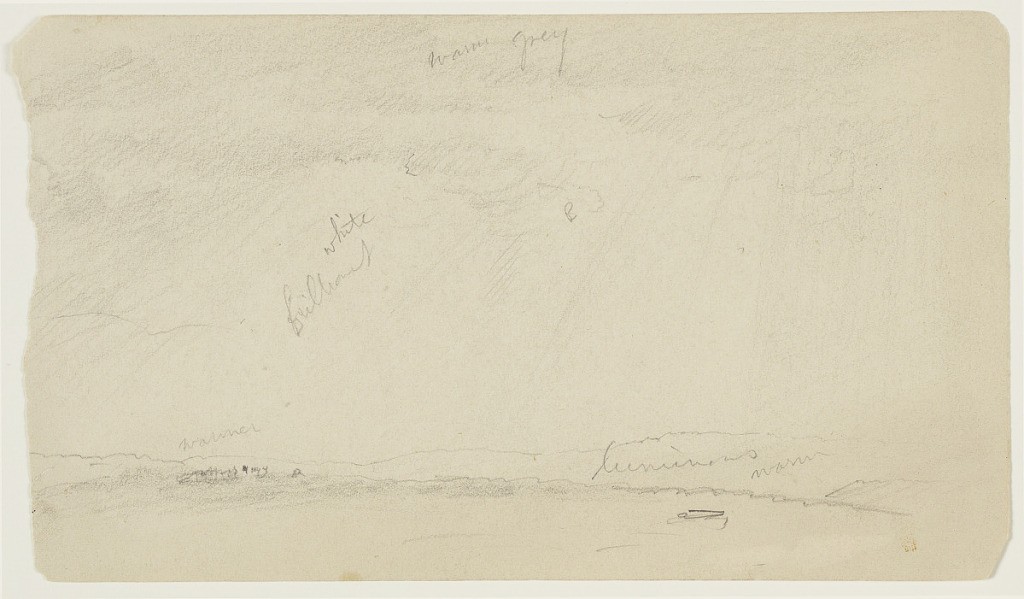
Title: Sunbeams above the Catskills, Hudson, New York, Part Two
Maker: Frederic Edwin Church, American, 1826–1900
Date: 1882
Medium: Graphite on tan wove paper
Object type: Drawing
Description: Landscape and atmosphere sketch showing a view of sunbeams cascading through clouds and onto the rolling landscape of Catskill, New York. Below, gently undulating, wooded foothills stretch across the middle distance, while an outline of a portion of the Catskill Escarpment is visible in background at center left. Above, a loosely-rendered cloud bank begins to break apart, allowing sun rays to emanate into the landscape, which are articulated as subtle, streaky lines.